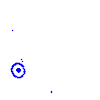
Particle: proton